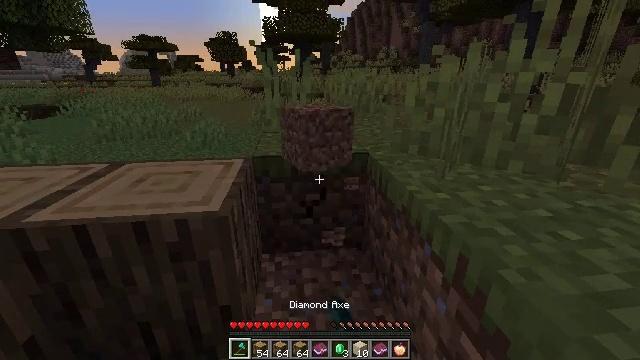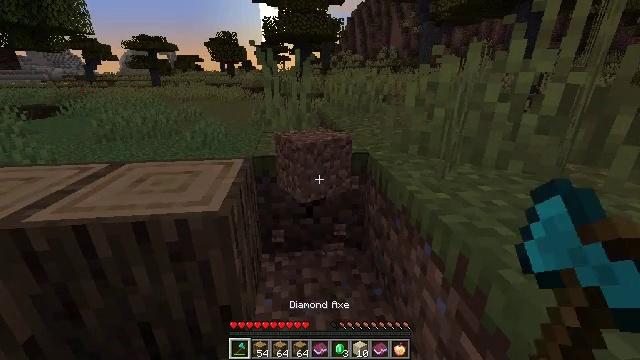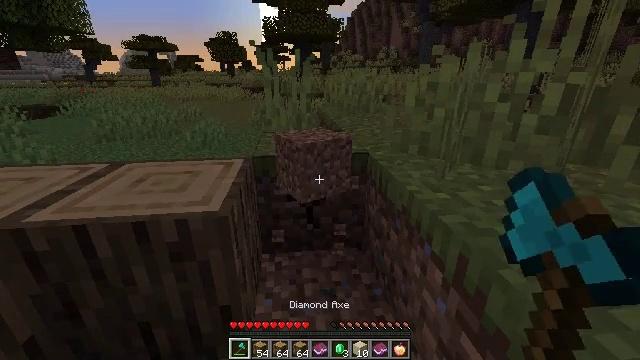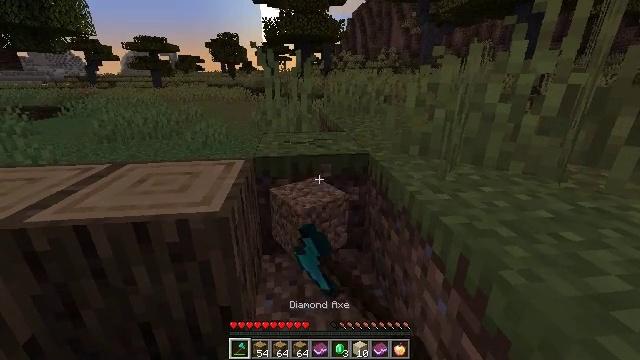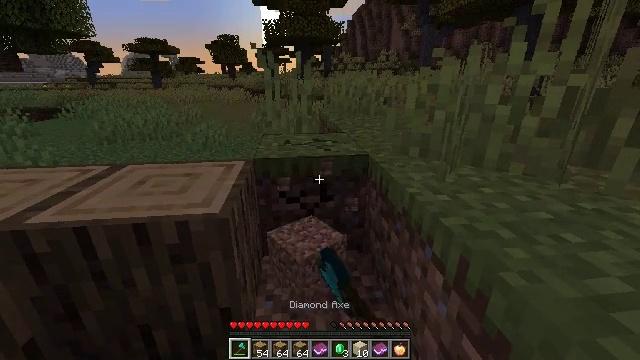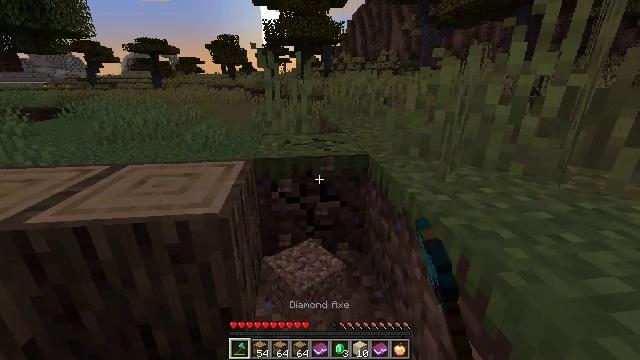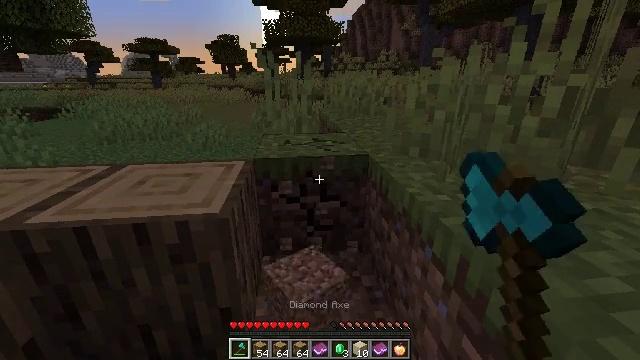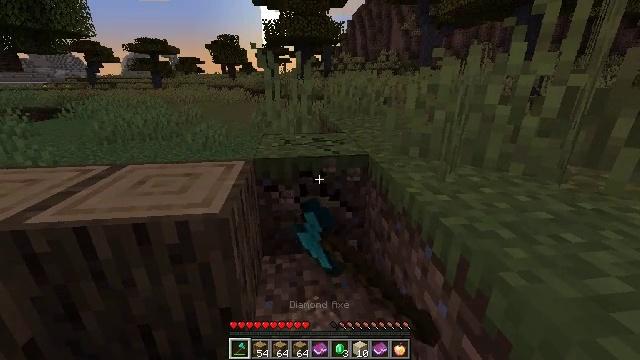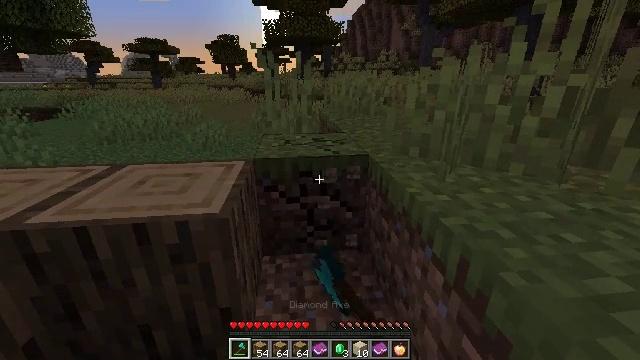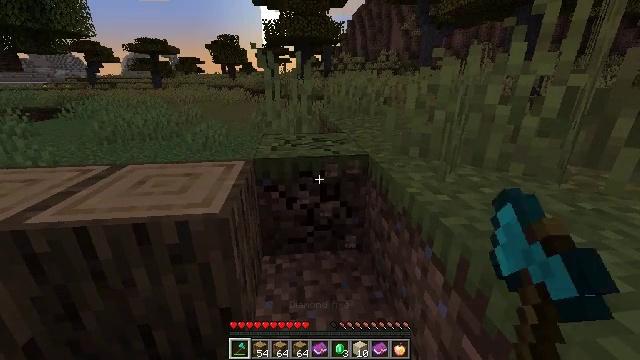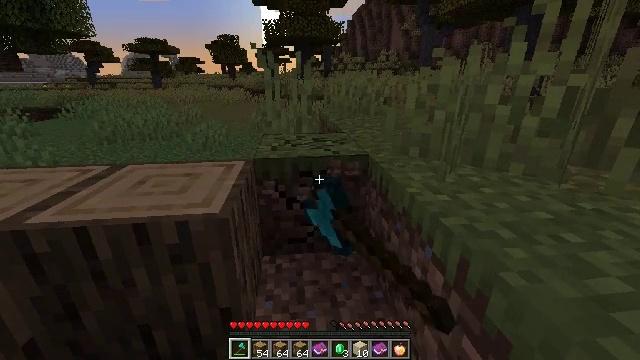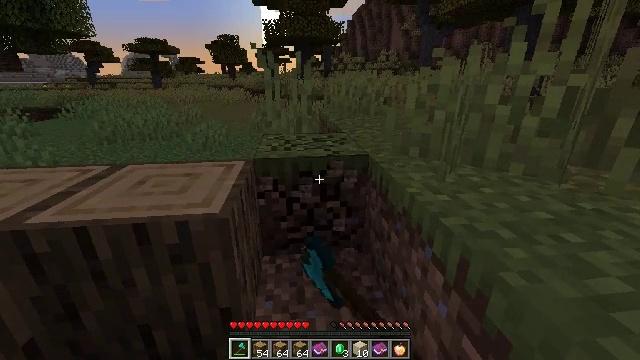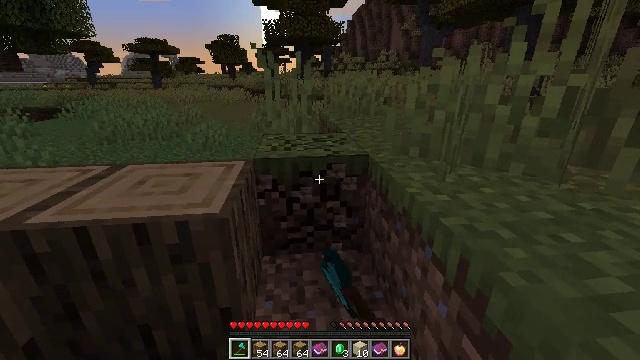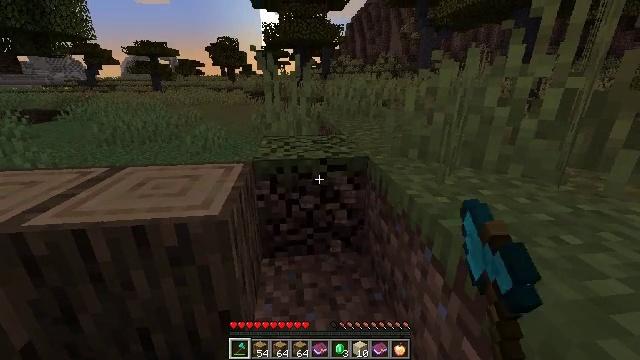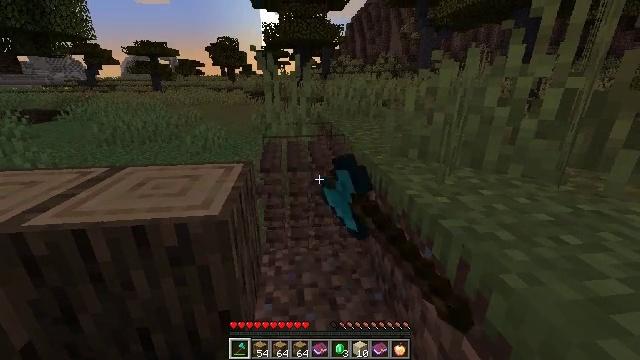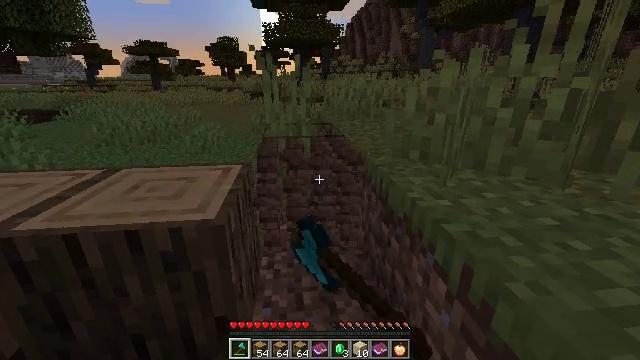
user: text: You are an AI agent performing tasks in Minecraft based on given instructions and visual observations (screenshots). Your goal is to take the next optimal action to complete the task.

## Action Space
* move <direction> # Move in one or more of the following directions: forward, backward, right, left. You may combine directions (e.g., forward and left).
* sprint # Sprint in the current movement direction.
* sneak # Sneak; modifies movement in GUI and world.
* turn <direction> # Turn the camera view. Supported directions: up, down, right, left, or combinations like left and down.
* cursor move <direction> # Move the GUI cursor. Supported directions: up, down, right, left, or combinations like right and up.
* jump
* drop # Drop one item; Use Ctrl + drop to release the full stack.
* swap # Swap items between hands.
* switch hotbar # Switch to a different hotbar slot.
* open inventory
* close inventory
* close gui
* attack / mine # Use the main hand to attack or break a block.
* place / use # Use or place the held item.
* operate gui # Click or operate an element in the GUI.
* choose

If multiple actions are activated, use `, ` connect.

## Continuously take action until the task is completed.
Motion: motion action
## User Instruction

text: Dig up the grass block for dirt.
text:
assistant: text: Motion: attack / mine
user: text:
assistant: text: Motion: attack / mine
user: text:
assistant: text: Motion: attack / mine
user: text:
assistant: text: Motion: attack / mine
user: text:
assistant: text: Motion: attack / mine
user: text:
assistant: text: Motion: attack / mine
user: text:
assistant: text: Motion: attack / mine
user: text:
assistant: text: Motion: attack / mine
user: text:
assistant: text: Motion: attack / mine
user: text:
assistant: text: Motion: attack / mine
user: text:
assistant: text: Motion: attack / mine
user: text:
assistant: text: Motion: attack / mine
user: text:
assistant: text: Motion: attack / mine
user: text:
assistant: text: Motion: attack / mine
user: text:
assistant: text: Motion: move forward, attack / mine
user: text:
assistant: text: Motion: move forward, attack / mine
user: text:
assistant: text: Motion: move forward, attack / mine
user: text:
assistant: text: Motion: move forward, turn left and down, attack / mine
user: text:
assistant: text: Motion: no_op